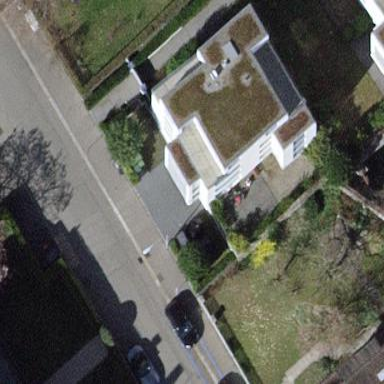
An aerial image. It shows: Building part with flat roof.